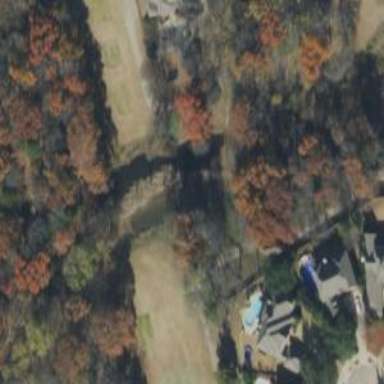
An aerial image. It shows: Bridge over path used as golf cartpath.